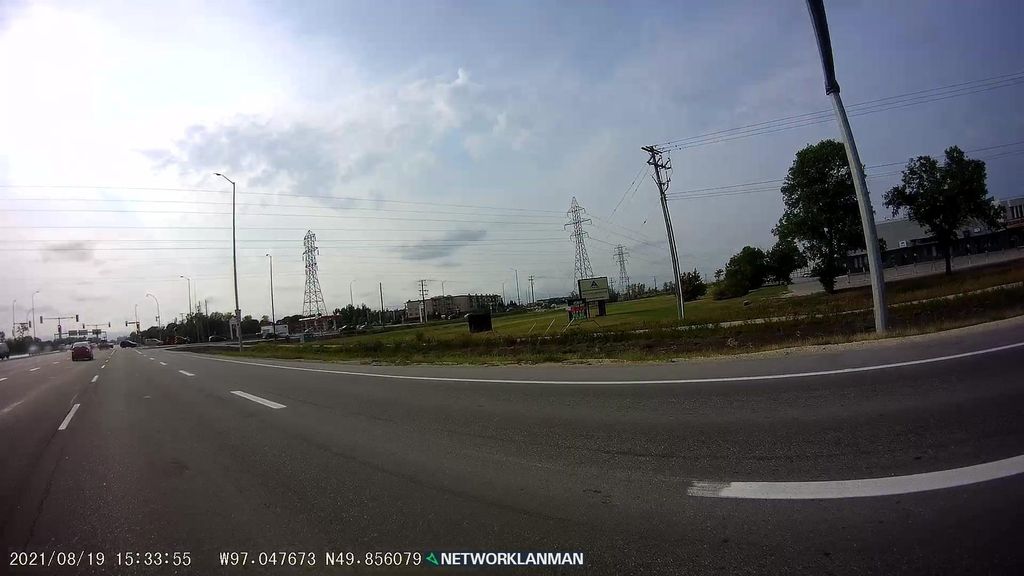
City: winnipeg